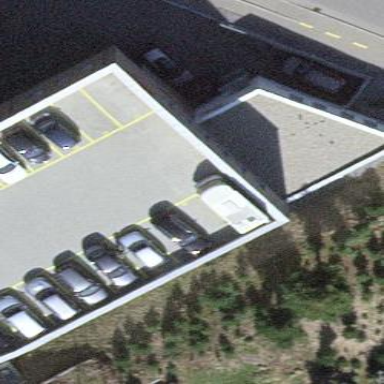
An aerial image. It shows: Group of garages.